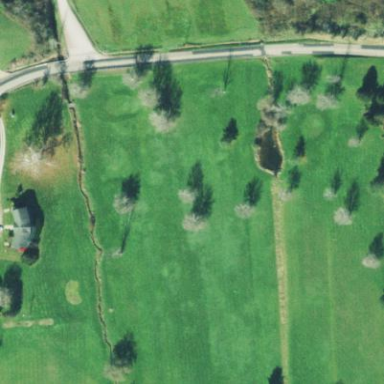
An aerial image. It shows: Golf fairway on grassy land designated for golfing activities.